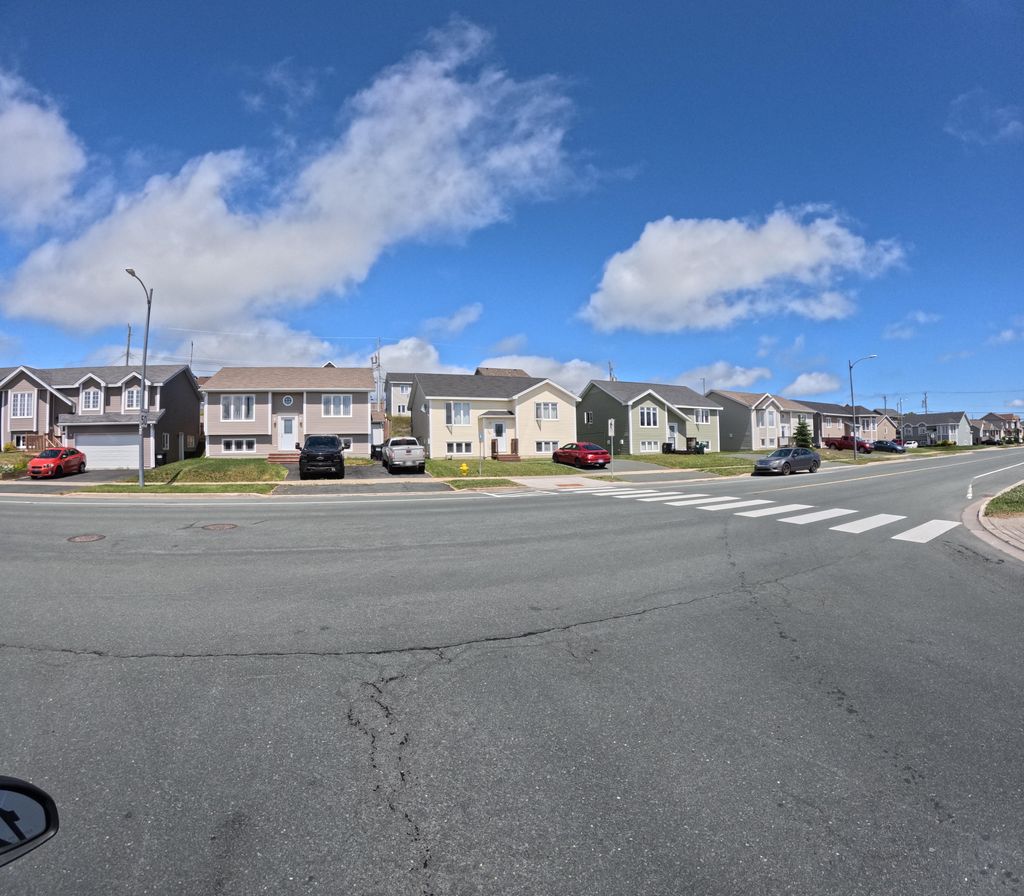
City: st_johns